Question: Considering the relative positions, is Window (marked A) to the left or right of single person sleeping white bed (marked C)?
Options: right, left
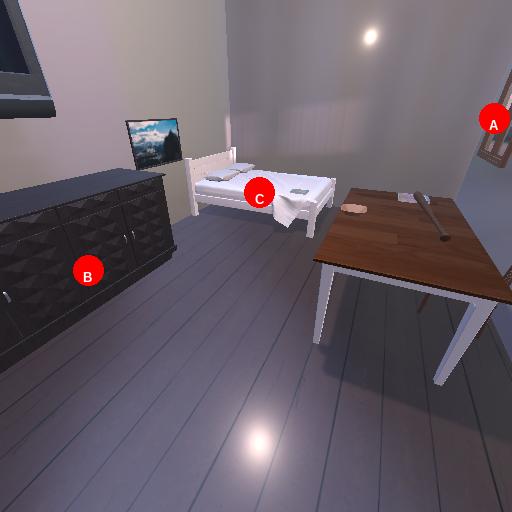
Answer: right